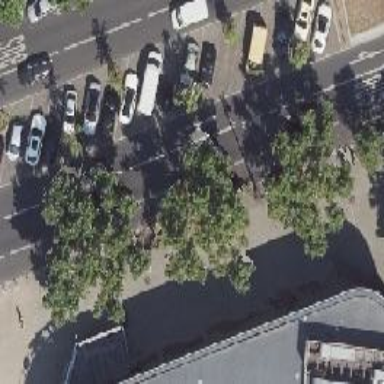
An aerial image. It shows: Deciduous broadleaved tree.